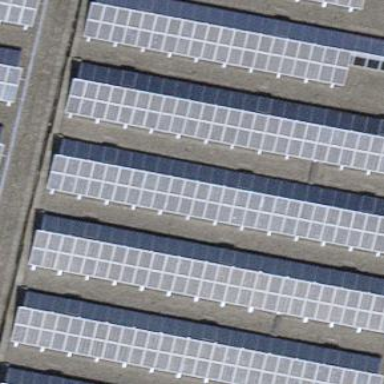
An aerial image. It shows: Solar photovoltaic panel generator.